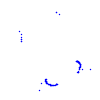
Particle: proton